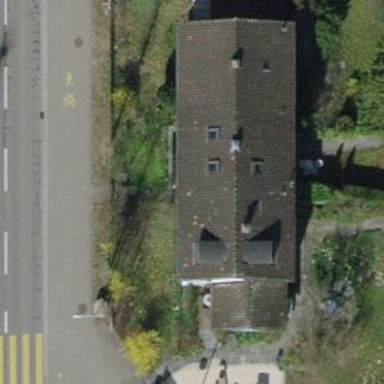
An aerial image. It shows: Terrace building.